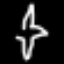
Label: leaf